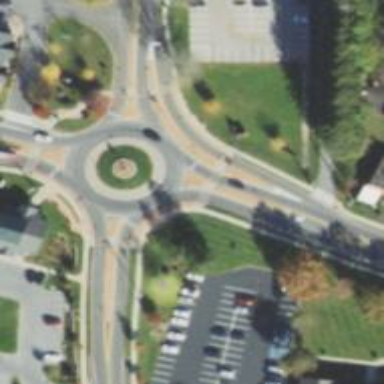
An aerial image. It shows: Primary highway intersecting roundabout.